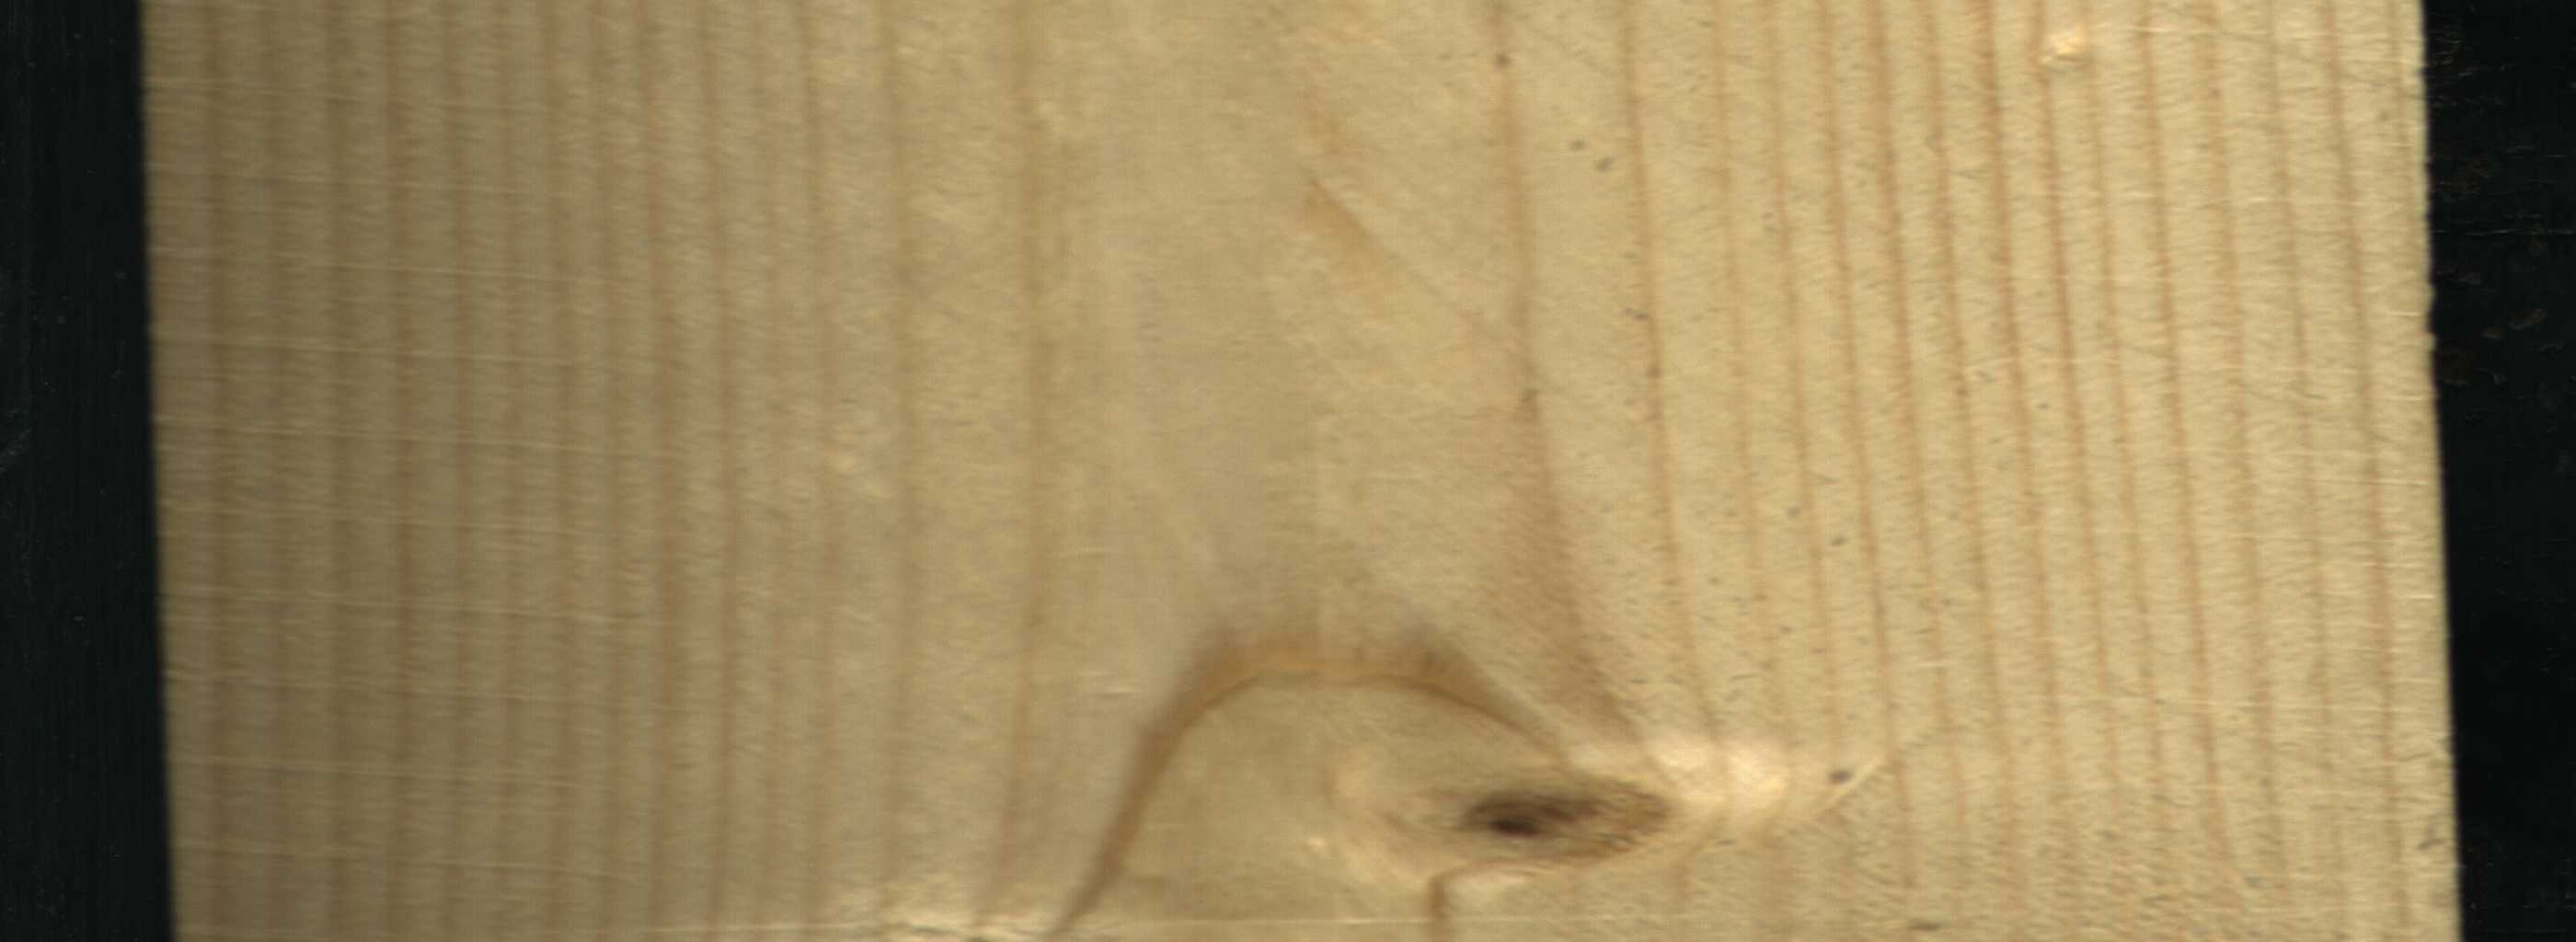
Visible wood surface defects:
Live_Knot